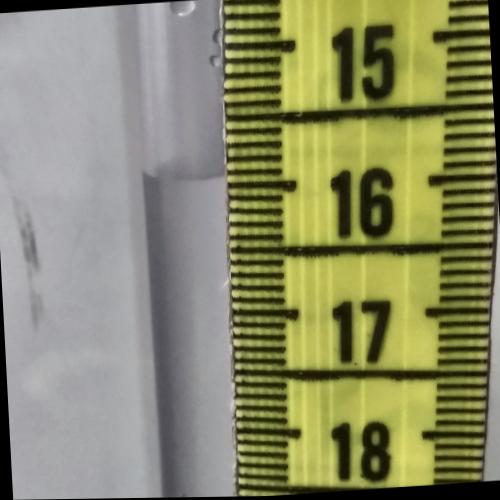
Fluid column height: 15.9 cm